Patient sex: M
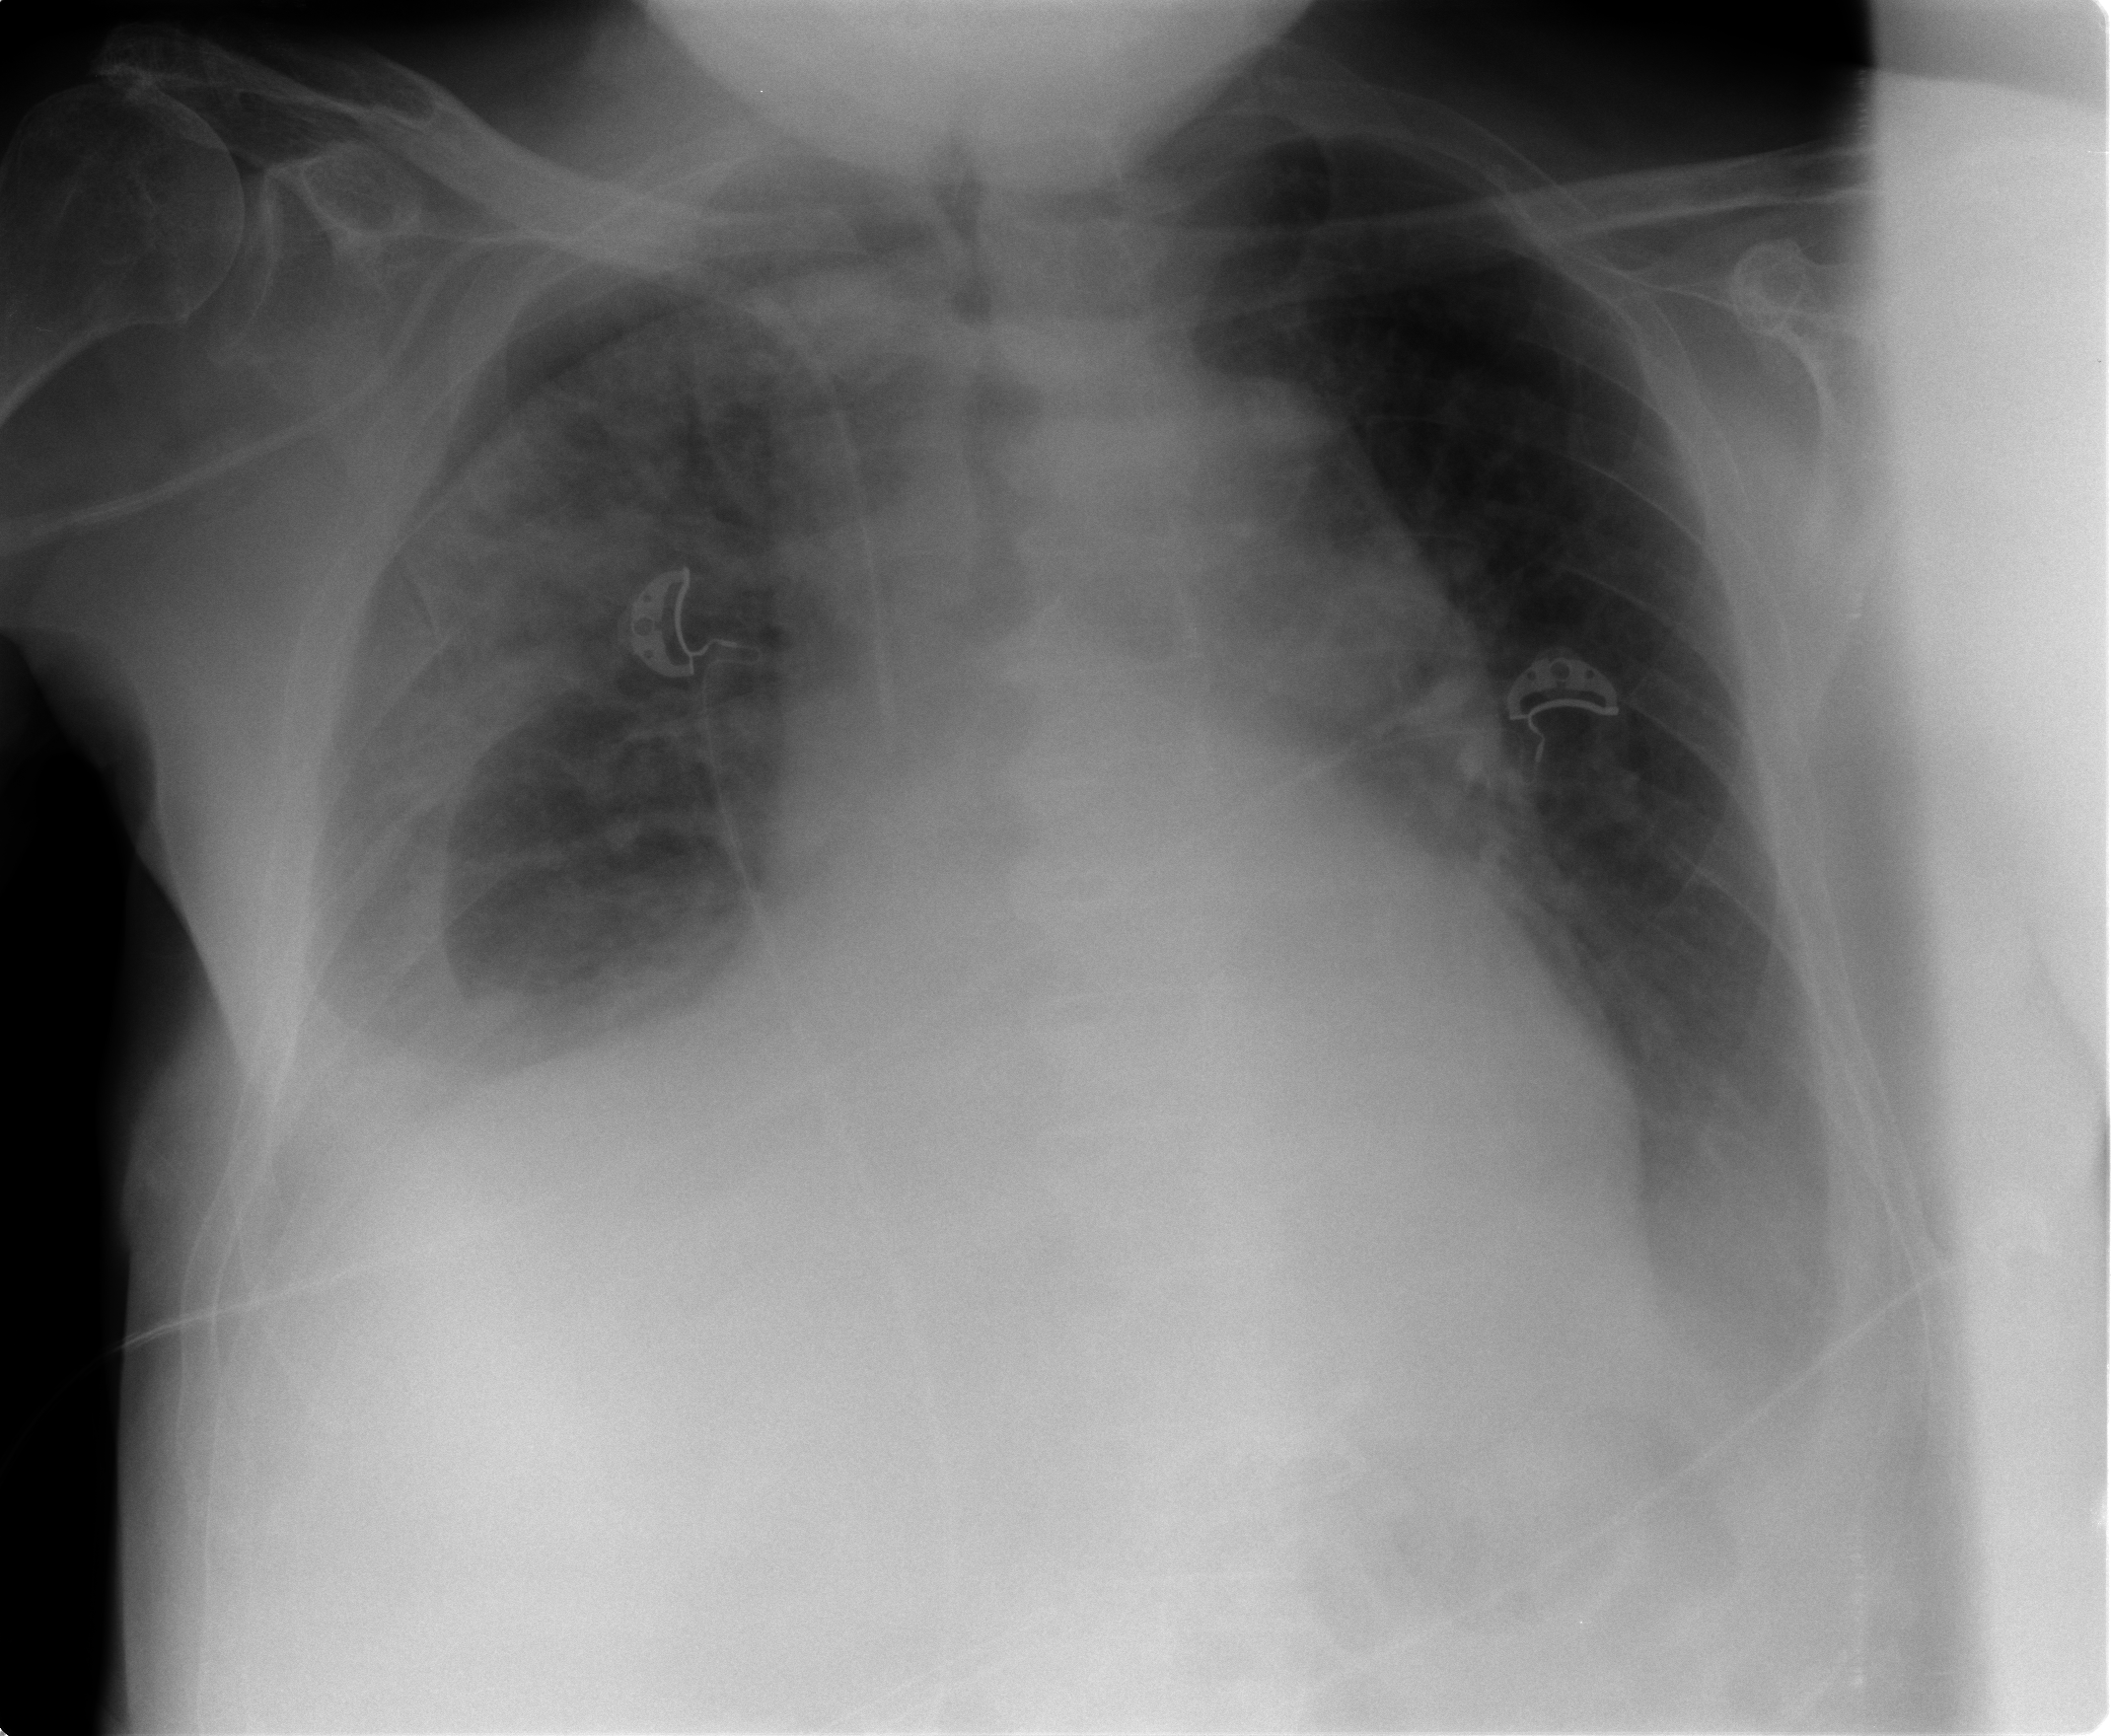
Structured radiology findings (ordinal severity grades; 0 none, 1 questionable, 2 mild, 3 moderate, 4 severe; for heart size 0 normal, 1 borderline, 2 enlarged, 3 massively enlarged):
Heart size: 2
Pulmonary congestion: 2
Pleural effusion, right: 3
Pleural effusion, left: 2
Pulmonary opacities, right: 2
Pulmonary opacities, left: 0
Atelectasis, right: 3
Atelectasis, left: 2